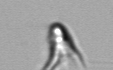
Label: Chrysochromulina_lanceolata